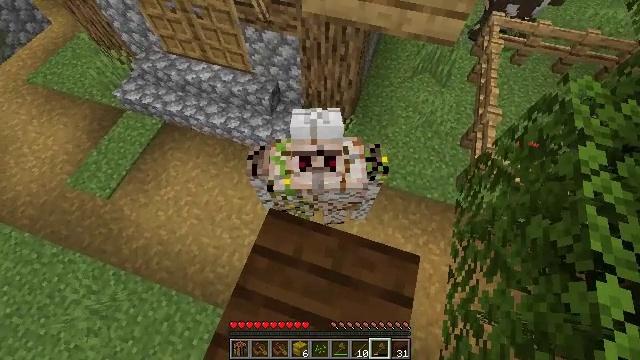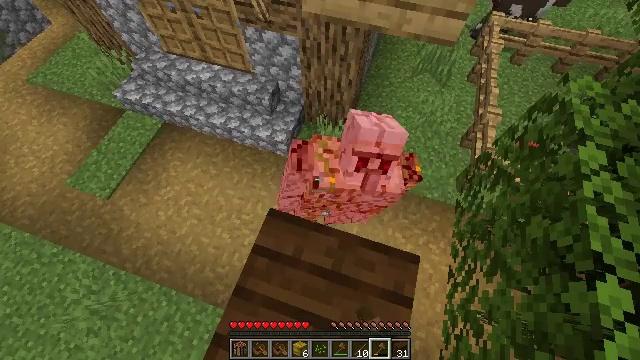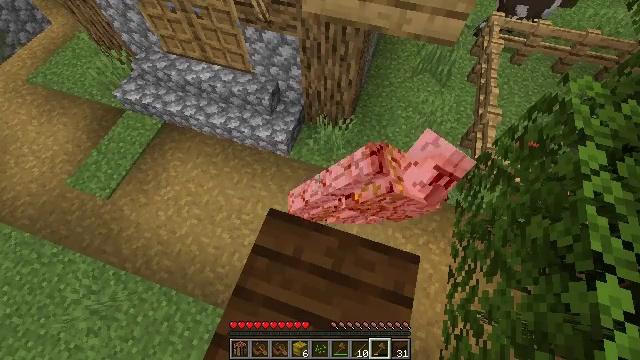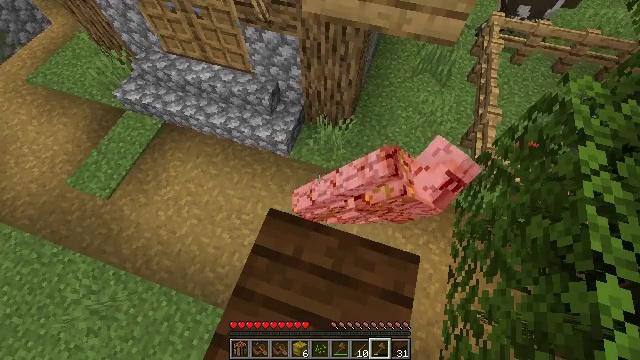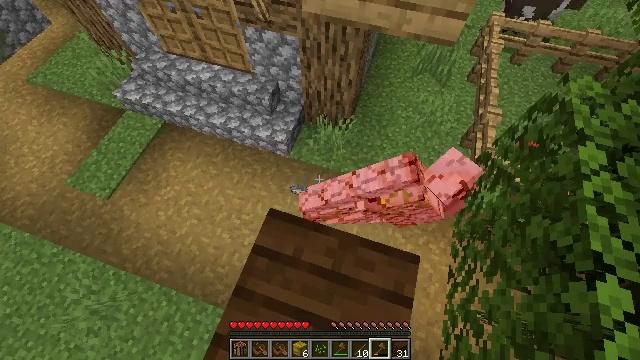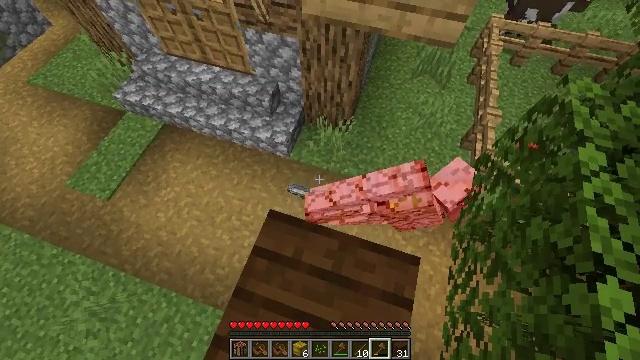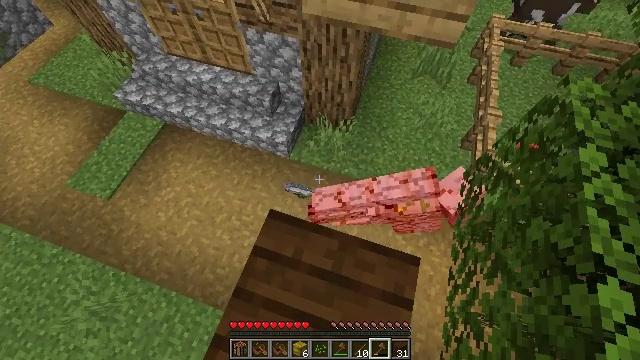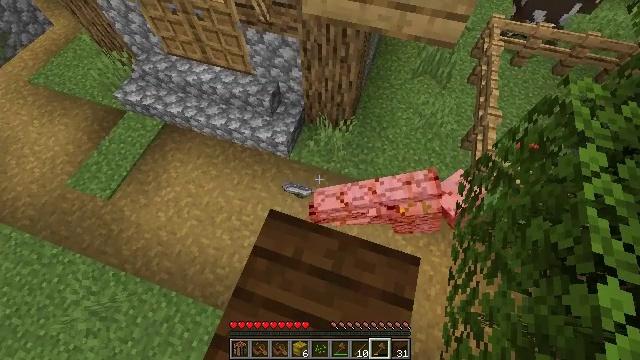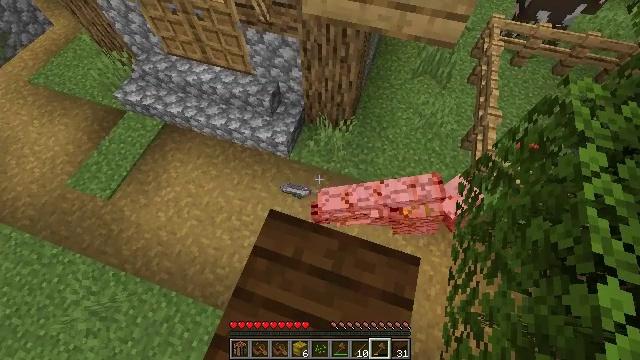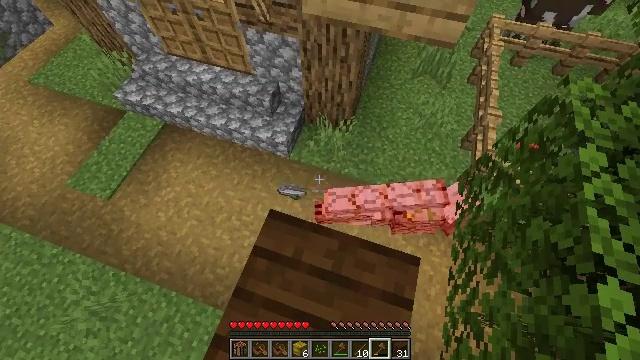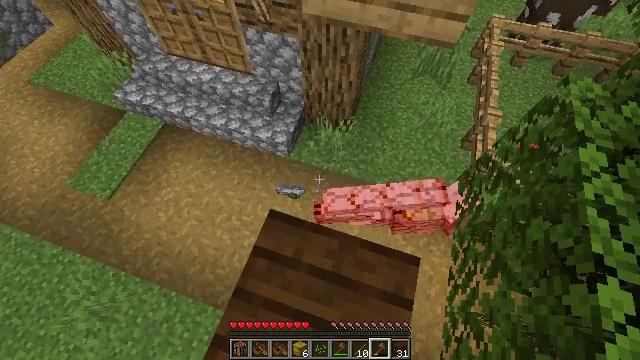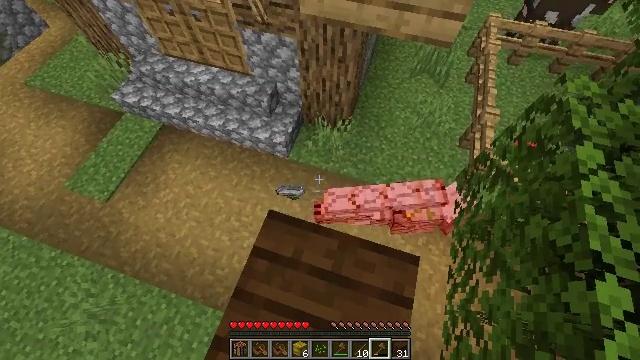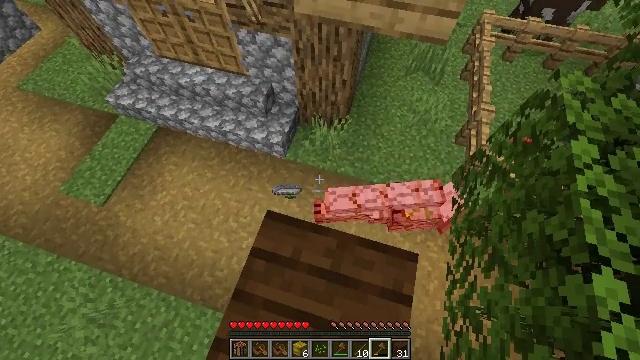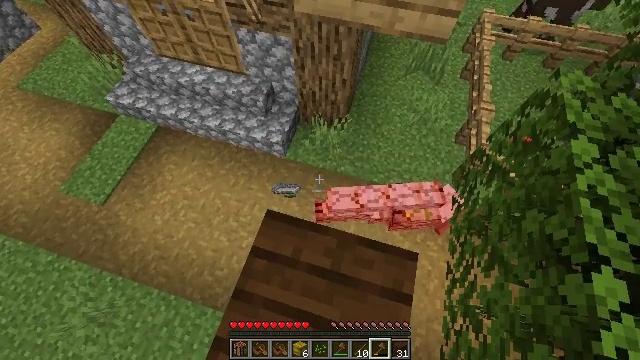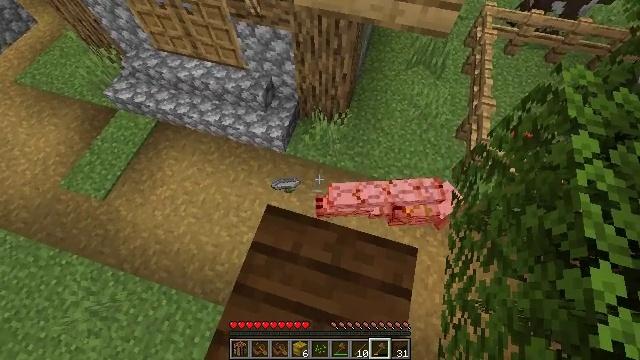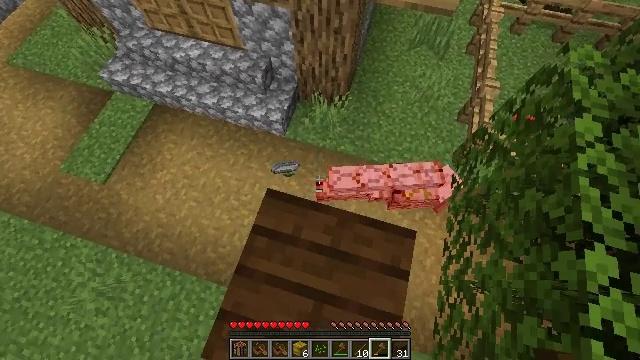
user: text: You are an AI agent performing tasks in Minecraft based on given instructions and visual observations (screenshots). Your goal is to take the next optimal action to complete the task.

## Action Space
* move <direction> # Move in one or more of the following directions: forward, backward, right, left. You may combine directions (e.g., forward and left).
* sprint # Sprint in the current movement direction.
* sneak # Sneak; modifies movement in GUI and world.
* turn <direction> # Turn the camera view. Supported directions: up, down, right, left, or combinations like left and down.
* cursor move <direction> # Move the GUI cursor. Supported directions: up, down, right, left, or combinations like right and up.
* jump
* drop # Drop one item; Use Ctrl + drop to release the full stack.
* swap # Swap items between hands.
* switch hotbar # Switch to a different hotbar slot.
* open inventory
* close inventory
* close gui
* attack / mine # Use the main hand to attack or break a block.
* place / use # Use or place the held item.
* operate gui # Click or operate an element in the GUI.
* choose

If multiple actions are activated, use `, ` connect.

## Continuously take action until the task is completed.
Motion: motion action
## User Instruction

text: Break the existing dark oak planks.
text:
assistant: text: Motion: attack / mine
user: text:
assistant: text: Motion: attack / mine
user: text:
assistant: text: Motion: no_op
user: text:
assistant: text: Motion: no_op
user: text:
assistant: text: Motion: no_op
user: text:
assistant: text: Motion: no_op
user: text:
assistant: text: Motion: no_op
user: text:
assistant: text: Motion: no_op
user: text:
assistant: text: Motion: no_op
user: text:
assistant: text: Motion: no_op
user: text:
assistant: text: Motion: no_op
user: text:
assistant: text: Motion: turn right
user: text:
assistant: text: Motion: no_op
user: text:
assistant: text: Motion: turn down
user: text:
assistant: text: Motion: turn down
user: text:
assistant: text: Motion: turn down
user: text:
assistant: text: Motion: turn right and down
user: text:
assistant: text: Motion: turn down, attack / mine
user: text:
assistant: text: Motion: attack / mine
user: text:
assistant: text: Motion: attack / mine
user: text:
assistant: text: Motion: attack / mine
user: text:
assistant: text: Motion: attack / mine
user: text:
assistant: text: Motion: attack / mine
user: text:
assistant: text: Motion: attack / mine
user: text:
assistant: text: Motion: attack / mine
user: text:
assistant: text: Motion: attack / mine
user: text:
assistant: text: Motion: attack / mine
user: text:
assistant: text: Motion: attack / mine
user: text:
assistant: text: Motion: attack / mine
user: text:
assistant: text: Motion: attack / mine